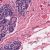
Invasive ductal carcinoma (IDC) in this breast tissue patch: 0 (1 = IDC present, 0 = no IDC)